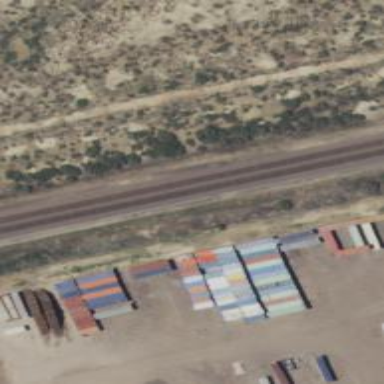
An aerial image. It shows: Railway track.